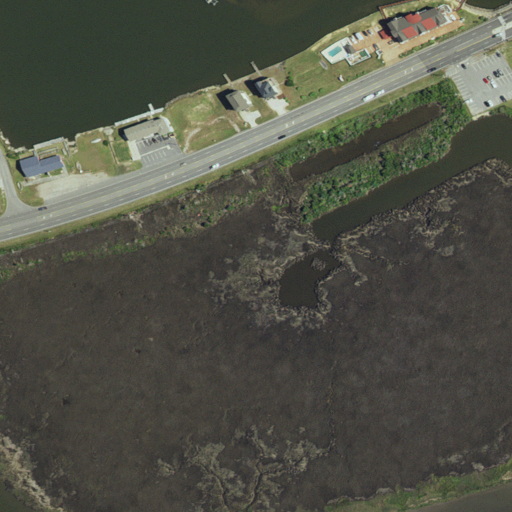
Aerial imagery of island in North Carolina named Pond Island containing herbaceous wetlands, open water, medium intensity development, high intensity development, low intensity development, woody wetlands, and barren land